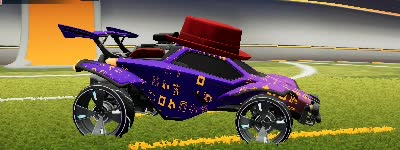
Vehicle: octane